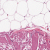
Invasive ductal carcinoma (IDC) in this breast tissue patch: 0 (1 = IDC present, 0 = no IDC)